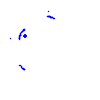
Particle: proton